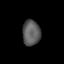
Tissue: lung
Cell type: Epithelial cells
Senescence score: 0.582
Nuclear area (px): 451
Mean DAPI intensity: 90.377